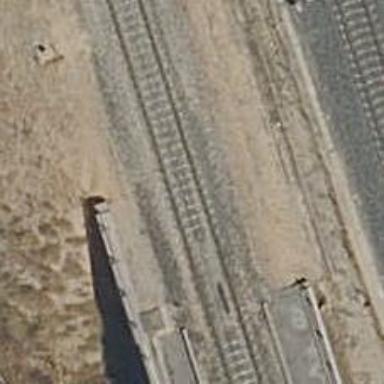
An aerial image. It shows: Bridge over railway with electrified contact lines.